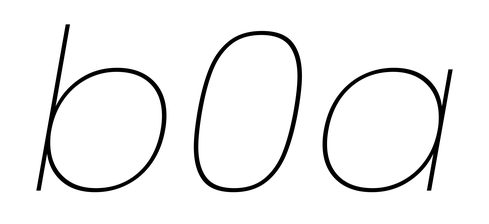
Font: Poppins-ThinItalic